Question: In my PhpStorm, the file 'index.php', doesn't look like a PHP script, but a plain text file. How can I fix it?

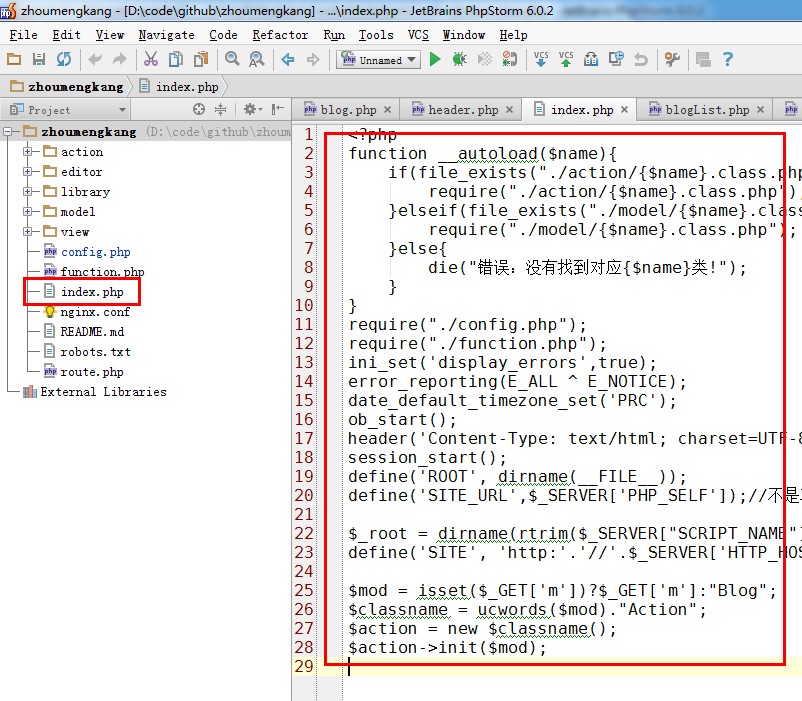
Answer: - - 'index.php'
Similar SO questions:
- <URL>